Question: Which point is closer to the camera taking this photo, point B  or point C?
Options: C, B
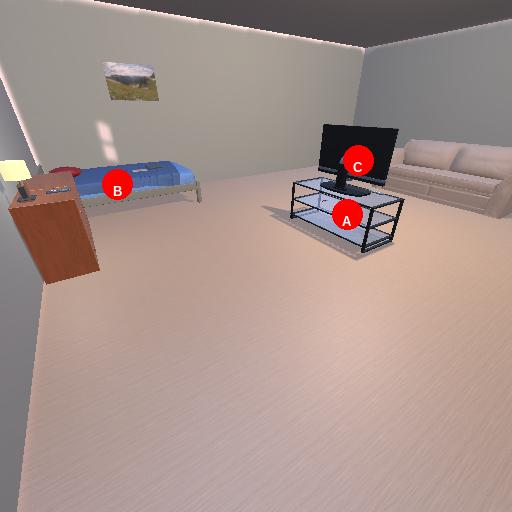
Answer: C